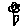
Label: flower